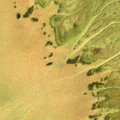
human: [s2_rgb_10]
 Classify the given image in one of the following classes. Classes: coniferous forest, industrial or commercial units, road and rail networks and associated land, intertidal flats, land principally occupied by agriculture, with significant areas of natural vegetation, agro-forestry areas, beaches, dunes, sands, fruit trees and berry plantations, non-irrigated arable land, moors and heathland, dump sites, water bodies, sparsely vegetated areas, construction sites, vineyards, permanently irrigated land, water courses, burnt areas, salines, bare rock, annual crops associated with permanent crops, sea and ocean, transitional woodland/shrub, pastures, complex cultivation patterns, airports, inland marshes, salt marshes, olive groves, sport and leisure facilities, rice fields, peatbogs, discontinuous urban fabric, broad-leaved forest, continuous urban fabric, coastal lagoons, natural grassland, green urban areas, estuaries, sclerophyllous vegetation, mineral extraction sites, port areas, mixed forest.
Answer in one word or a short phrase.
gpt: salt marshes, intertidal flats, estuaries